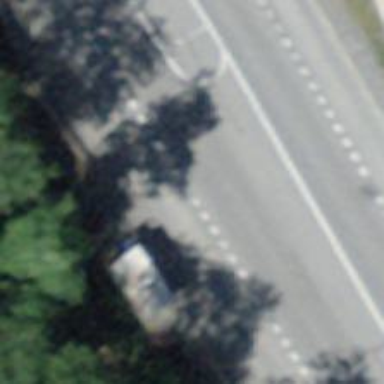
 serving as platform for public transportation."